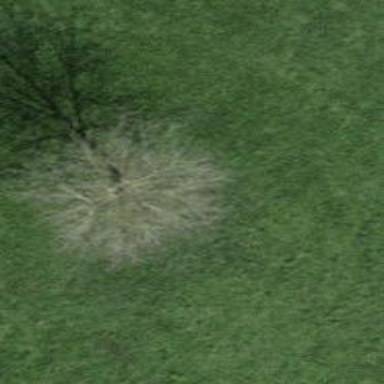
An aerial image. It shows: Beautiful tree in nature.